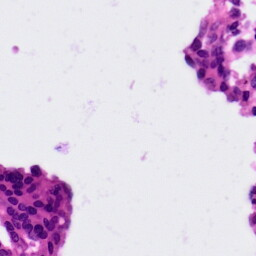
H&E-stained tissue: Ovarian